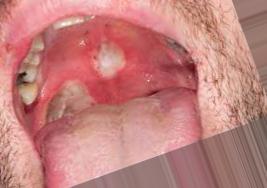
Condition: Mouth Ulcer